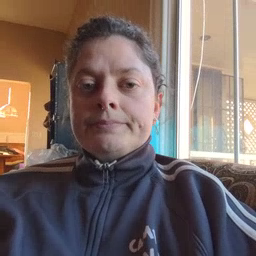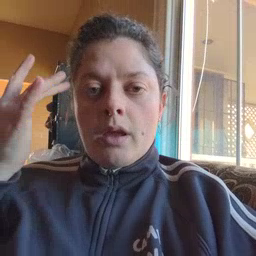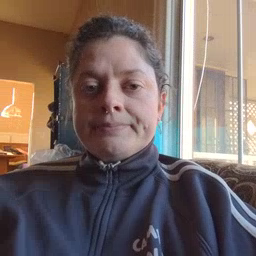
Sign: why